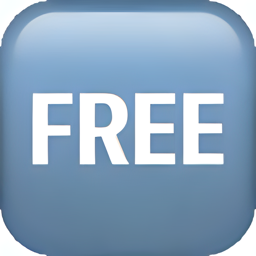
Name: squared free
Emoji: 🆓
Group: Symbols
Sub-group: alphanum